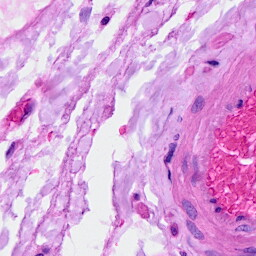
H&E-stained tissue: Ovarian